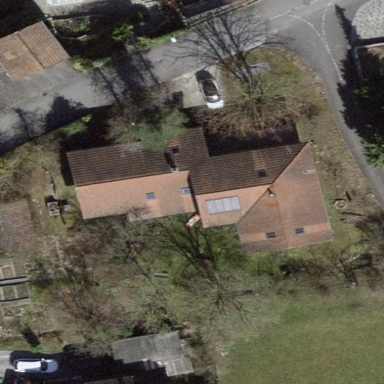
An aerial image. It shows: Building with tiled roof.